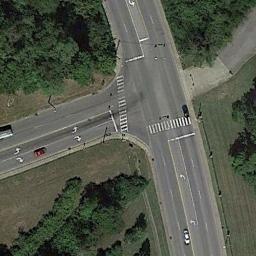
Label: intersection